Question: I've recently changed "enable runtime themes" value in the project options and I'm wondering if it's value affects application's performances and, in case, in which manner?
Hope someone can clarify me this point.

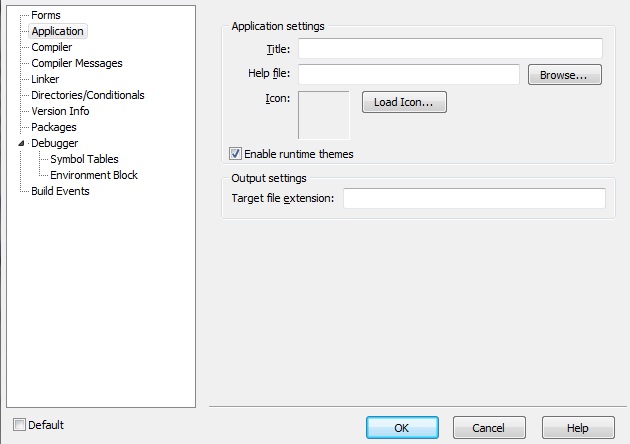
Answer: What "Enable runtime themes" actually does is telling Windows to <URL> of the applications via following manifest entry
'''
<dependentAssembly>
<assemblyIdentity
type="win32"
name="Microsoft.Windows.Common-Controls"
version="6.0.0.0"
processorArchitecture="*"
publicKeyToken="6595b64144ccf1df"
language="*"
/>
</dependentAssembly>
'''
You could also have runtime themes enabled in older Delphi versions using different methods. Delphi 7 included 'TXPManifest' component that had same effect as "Enable runtime theme".
Enabling runtime themes has impact on GUI part of the application. Obviously painting flat Win 95 style button should be more performant that painting gradient styled rounded Win XP/Vista/Win7 button, but as noted by @DavidHeffernan and @TLama that may not be so. One of the problems here is also measuring actual performance, since it can depend on many factors. So even if you do some actual performance profiling results can be highly skewed. Real question here is should difference in GUI performance between non-themed and themed application (no matter which one turns out to be faster) be of some concern to you.
Answer to that part would be no. First, any performance impacts you may have are strictly GUI related. Second, static Windows application GUI is far less demanding than any 3D game our computers are fully capable to run. And since visual styling has been introduced with Windows XP and back then computers did not have any performance problems in handling styles (it is used all over the system) dwelling about runtime themes performance in today's apps running on modern hardware is just waste of time.